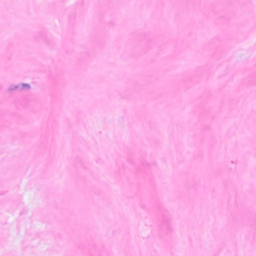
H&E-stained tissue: Breast